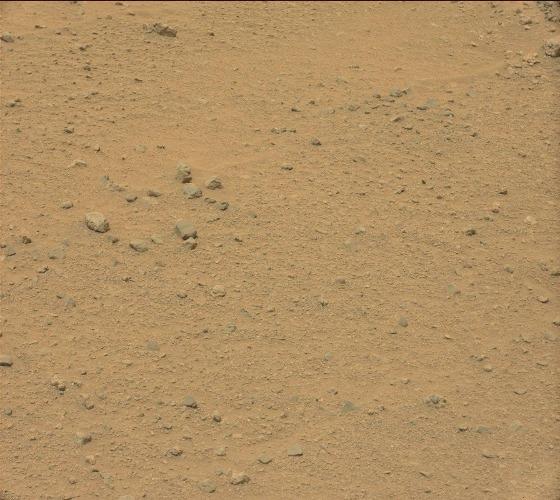
Terrain classes present: Gravel / Sand / Soil, Rock